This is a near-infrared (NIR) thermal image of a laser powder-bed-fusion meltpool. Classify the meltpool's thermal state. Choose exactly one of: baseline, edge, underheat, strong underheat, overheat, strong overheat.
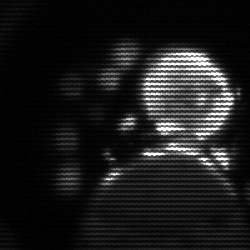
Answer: baseline